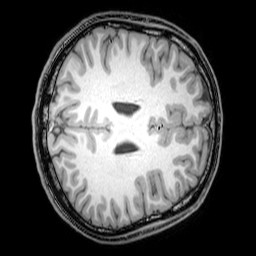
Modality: T1w
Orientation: axial
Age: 22
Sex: male
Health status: healthy
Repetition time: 0.081 s
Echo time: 0.037 s